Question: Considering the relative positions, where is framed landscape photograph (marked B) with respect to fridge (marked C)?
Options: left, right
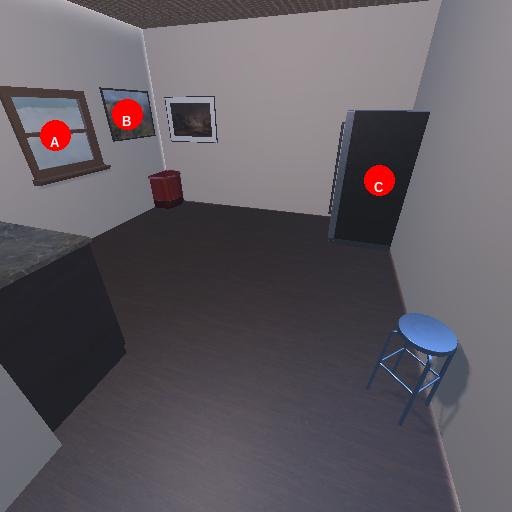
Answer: left